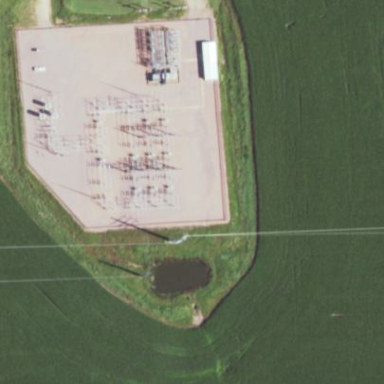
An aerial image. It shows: Outdoor transmission substation.